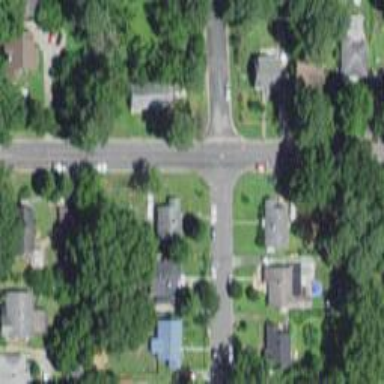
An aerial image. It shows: Road with stop sign.